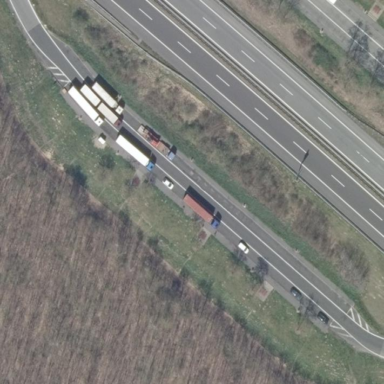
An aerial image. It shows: Rest area on the road.